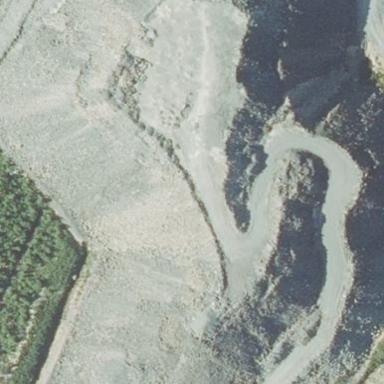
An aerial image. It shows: Quarry area.